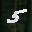
Label: 5